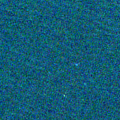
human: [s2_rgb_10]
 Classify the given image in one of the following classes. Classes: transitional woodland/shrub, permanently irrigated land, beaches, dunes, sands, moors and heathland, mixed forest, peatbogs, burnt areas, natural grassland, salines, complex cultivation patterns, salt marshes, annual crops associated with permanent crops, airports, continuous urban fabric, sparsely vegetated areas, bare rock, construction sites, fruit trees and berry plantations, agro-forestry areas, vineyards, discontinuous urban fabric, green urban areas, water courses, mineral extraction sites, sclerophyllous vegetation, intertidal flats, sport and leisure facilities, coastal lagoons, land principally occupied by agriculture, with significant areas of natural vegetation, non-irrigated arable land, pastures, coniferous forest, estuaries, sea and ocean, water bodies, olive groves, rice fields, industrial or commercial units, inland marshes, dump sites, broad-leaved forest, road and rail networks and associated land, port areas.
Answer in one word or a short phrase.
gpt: sea and ocean